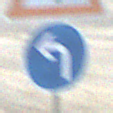
Verkehrszeichen: VorgeschriebeneFahrtrichtungLinks
Zusatzzeichen oben: Lichtzeichenanlage
Umgebung: Outdoor, Urban
Tageszeit: SunriseSunset
Wetter: Clear
Licht: Natural
Jahreszeit: NotSpecified
Kontrast: MediumContrast